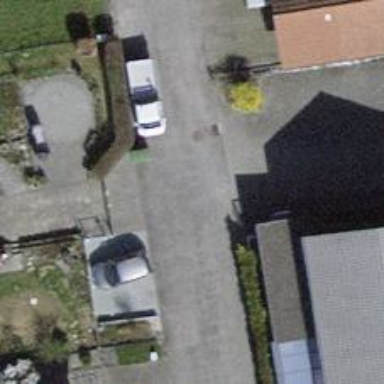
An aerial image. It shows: Residential road with pebblestone surface.